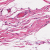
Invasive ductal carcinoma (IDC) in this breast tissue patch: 0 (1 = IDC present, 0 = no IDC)